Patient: sex F, age 67
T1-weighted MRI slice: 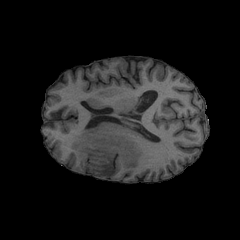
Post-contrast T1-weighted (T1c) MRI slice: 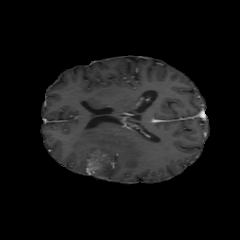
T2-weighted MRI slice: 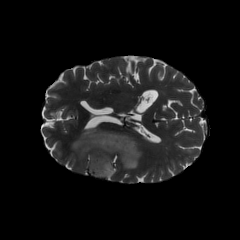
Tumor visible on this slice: yes
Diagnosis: Astrocytoma, IDH-mutant
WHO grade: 4